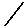
Label: line